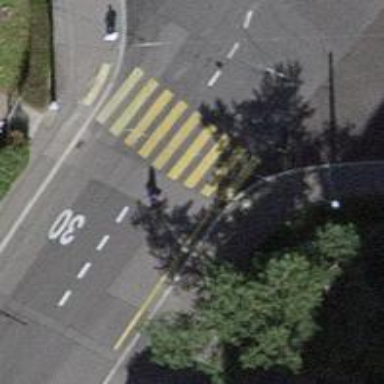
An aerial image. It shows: Marked crossing with zebra stripes on the road.